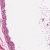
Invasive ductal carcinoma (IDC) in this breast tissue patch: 0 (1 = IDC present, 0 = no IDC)